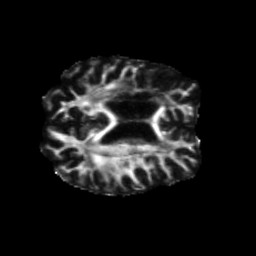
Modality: FA
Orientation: axial
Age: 68
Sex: female
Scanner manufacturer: siemens
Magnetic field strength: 3 T
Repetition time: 5.25 s
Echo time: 0.08 s